問題: 正方形ABCDがあり、線分CD、AD上にそれぞれ点P、Qを、∠QBP=45°となるようにとり、直線ACと直線BQ、BPの交点をそれぞれR、Sとします。AR=1、CS=7のとき、線分PQの長さはいくつですか。
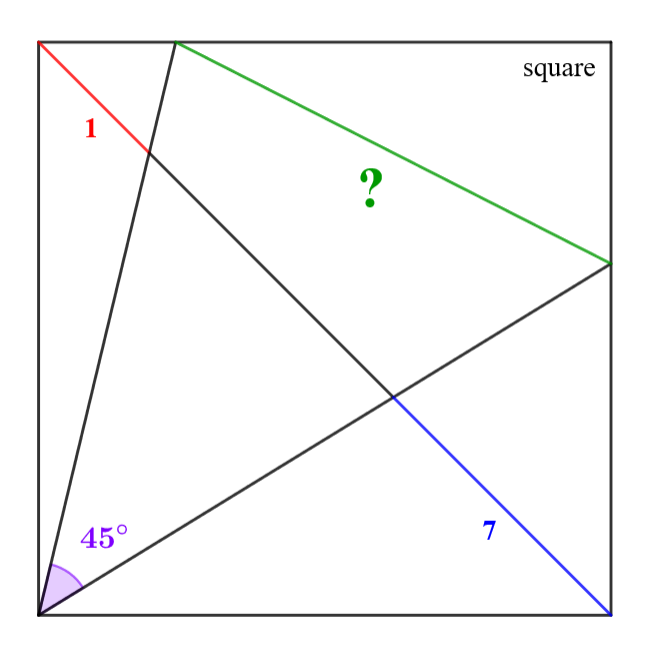
解答: 点Pから直線BQにおろした垂線の足をHとすると、4点B、C、P、Hは共円であり、∠HPB=∠HCB=45°であるからH=Rである。同様に∠BQS=45°であるから4点R、S、P、Qは共円であり三角形ASRと三角形AQPは相似（相似比1:√2）である。RS^2=1^2+7^2=50より、解答は10。
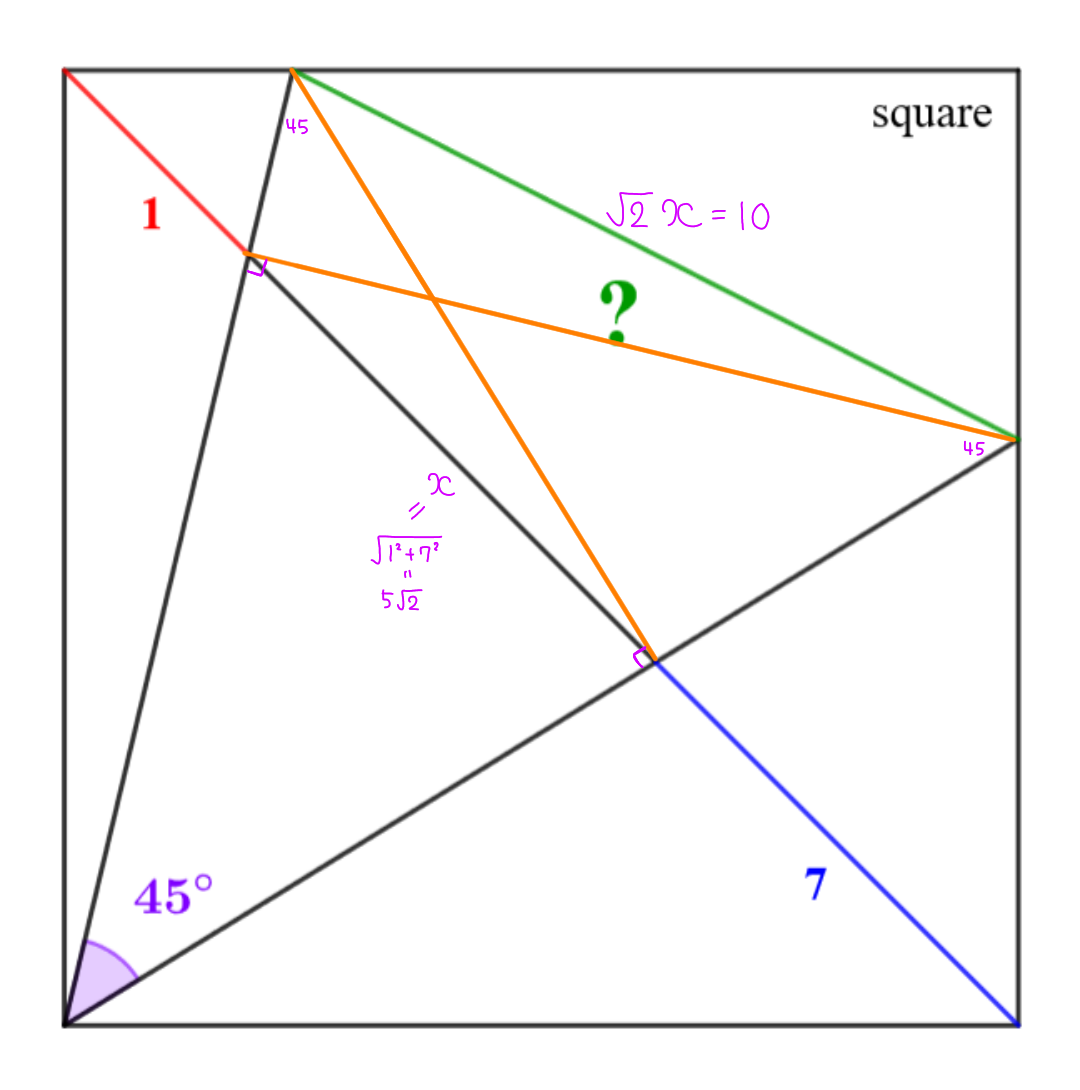
答え: 10
タグ: 相似